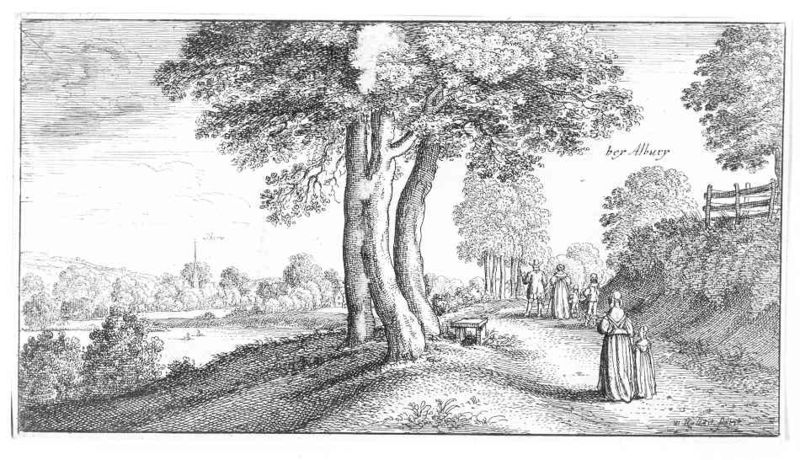
Titel: Albury
Künstler: Wenzel Hollar
Standort: Karlsruhe
Institution: Staatliche Kunsthalle Karlsruhe
Schlagwörter: baum, berg, blätter, dunkel, gemälde, himmel, laub, mann, schatten, vogel, wasser, weiß, wolken, baumstämme, bäume, fluss, frauen, grün, kirchturm, landschaft, menschen, mädchen, see, stadt, teich, ufer, äste, blumen, frau, grau, hell, hintergrund, holz, hut, kleid, kleider, licht, männer, rücken, schwarz, skizze, strasse, stuhl, tisch, zeichnung, dame, gras, park, rasen, tiere, weg, wiese, wolke, zaun, haube, leute, malerei, rock, zylinder, alt, hose, falten, mensch, rahmen, spitze, steine, weit, holland, signatur, ast, bach, baumstamm, erde, feld, häuser, hügel, natur, schilf, stamm, strauch, weide, busch, büsche, gatter, gebüsch, gehen, gewässer, gitter, kirche, pfad, rauch, sonne, sträucher, land, gewand, realismus, adel, drei, familie, kind, mutter, paar, personen, tochter, blatt, pflanzen, england, schön, wald, anhöhe, bauern, boot, boote, kahn, kinder, kirchturmspitze, schornstein, turm, deutschland, schiff, schiffe, schrift, sommer, papier, ruhe, man, passanten, laufen, hang, dorf, allee, grafik, graphik, klein, linien, koppel, latten, rast, spazieren, bank, hocker, schemel, damm, promenade, böschung, romantik, strom, dampf, querformat, stämme, spitz, weib, weiber, freizeit, bretter, bauer, tusche, knabe, spaziergang, wandern, linie, flusslandschaft, idyllisch, hinten, druck, druckgraphik, schwarz-weiss, druckgrafik, schraffur, schraffuren, radierung, stich, text, strich, quer, bürgertum, schraffiert, bleistift, hauben, gravur, tinte, sonntag, aufschrift, biedermeier, feiertag, baumgruppe, wanderer, laubbäume, alle, eiche, spaziergänger, kupferstich, gemeinsam, ladschaft, europa, verwachsen, bei, paare, zeichnugn, weoss, spazierweg, nutte, böume, zwilling, lange gewänder, kirchgang, kreuzschraffur, ber, uferweg, flußufer, mutter mit kind, lande, fruck, frauen kinder, spaziergänge, äte, bey, grasd, fick, lauschig, öste, er, 19. jahrhundert, 1800, wolken fluss, 1700, alberg, hurensohn, albeyer, krichtrumspitze, alburg, hollar, plattenrand, fluass, fecit, hojlweg, soitz, albweg, zusammengewachsen, albury, albwey, bamlk, spazierg#änger, alburey, bey albuery, sapziergang, bey alburg, künstlersignatur, warre, familienspaziergang, albuey, kreuzsschraffur, lustwandler, menschen4weg, albway, bei albuey